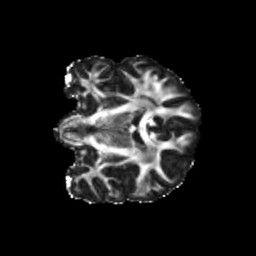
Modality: FA
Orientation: coronal
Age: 26
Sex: male
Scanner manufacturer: siemens
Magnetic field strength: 3 T
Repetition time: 3.23 s
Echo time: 0.0892 s